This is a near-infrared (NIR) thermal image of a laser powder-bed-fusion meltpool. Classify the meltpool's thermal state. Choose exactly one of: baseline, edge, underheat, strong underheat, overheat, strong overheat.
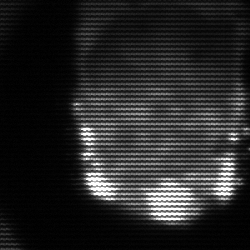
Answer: baseline